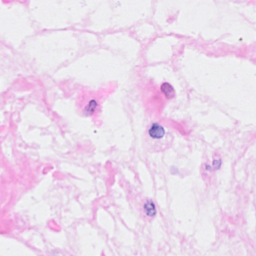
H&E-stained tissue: Breast